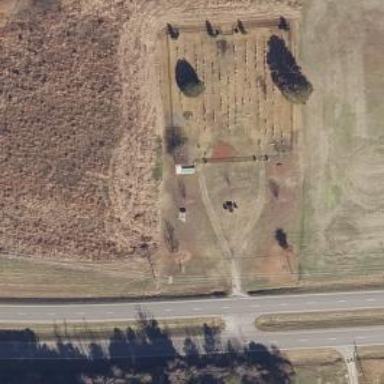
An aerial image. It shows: Memorial site with historic significance.